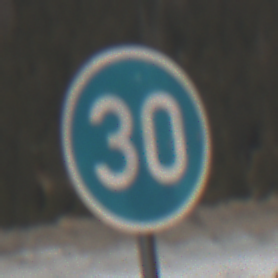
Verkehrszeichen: VorgeschriebeneMindestgeschwindigkeit
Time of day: Midday
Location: Outdoor (Nature)
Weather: PartlyCloudy
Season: NotSpecified
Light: Natural